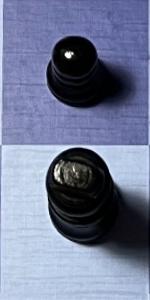
Label: King_Black